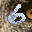
Label: 6